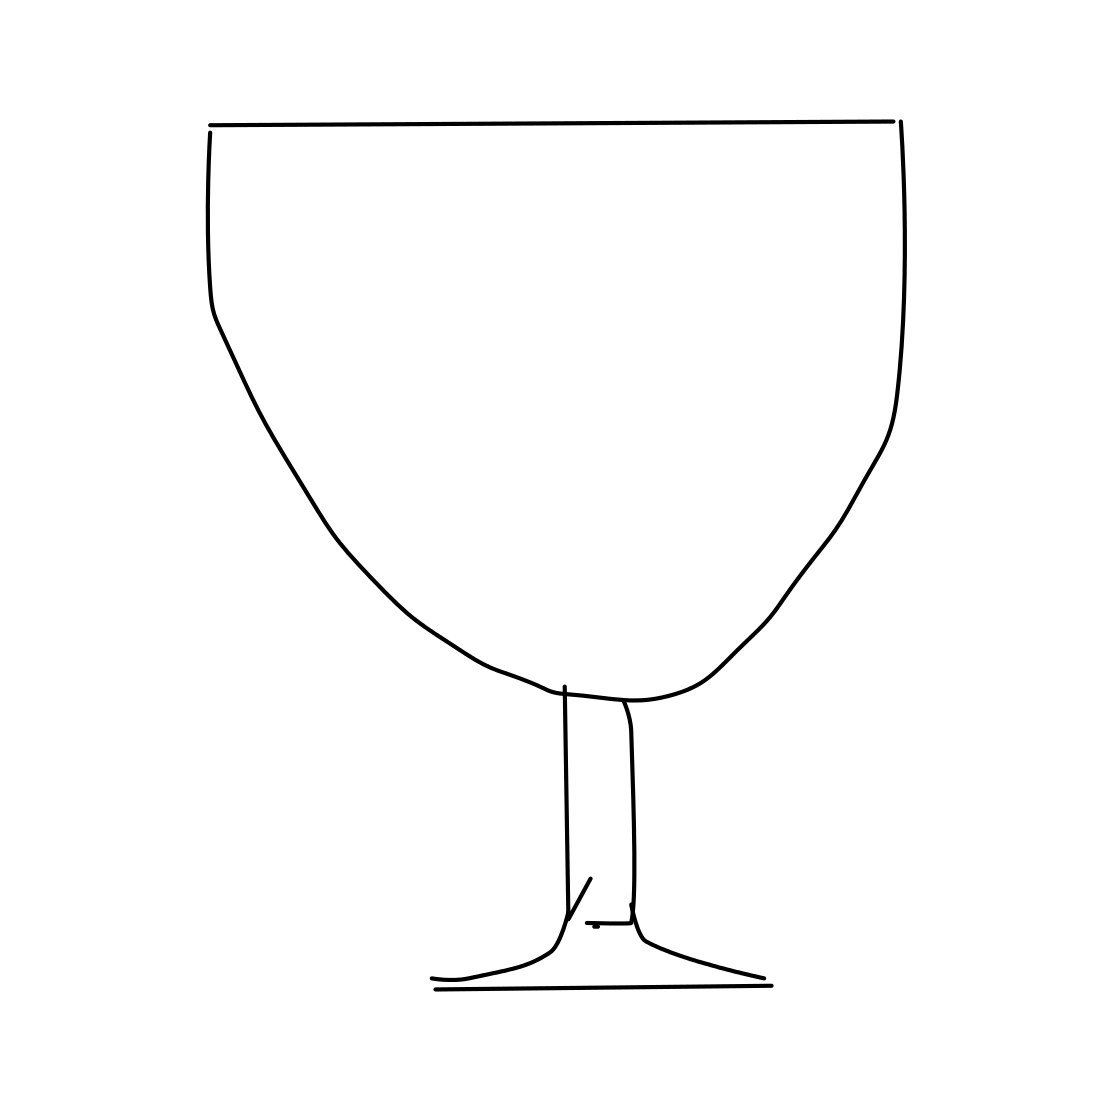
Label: wineglass